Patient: sex M, age 75
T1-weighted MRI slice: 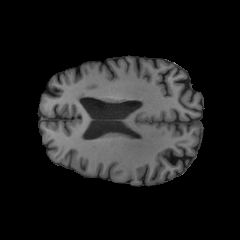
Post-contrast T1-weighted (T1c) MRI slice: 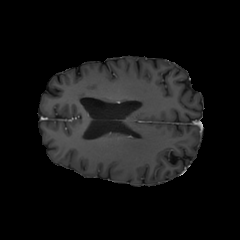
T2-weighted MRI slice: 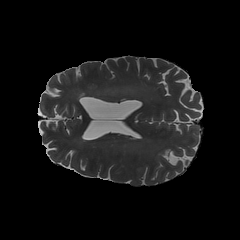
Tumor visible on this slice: no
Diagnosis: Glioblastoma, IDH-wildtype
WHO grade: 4